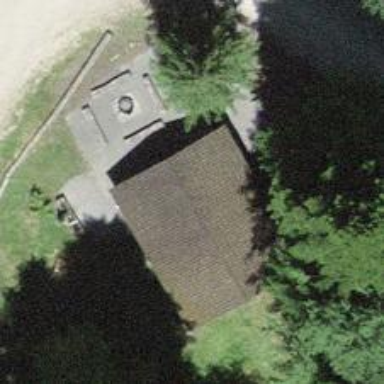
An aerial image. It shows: Picnic table located in leisure land area.